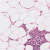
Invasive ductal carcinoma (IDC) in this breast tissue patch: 0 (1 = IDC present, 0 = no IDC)